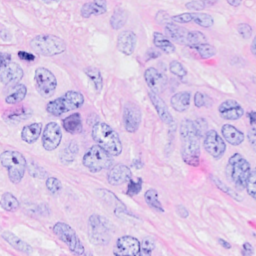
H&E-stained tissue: Breast